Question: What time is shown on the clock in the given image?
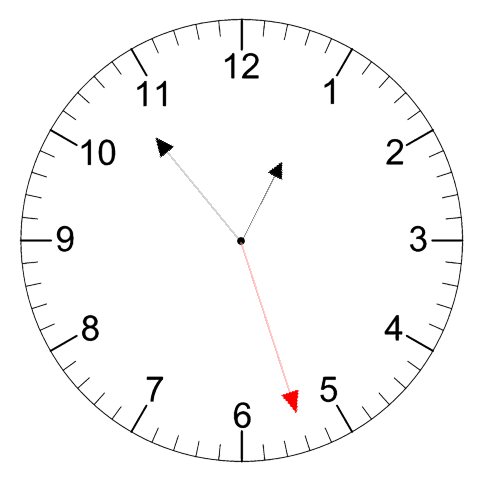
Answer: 12:53:27